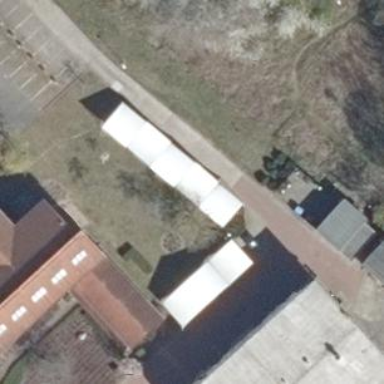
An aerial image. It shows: View of roof of building.